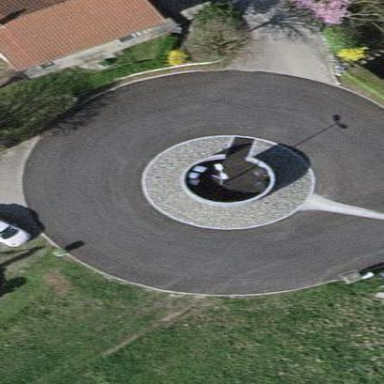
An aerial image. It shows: Residential road that intersects with roundabout.